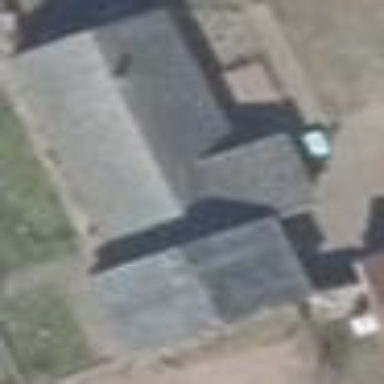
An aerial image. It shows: Detached building with gabled roof.